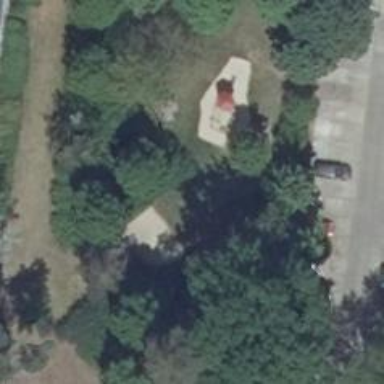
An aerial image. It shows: Playground area for leisure land.